Question: How does citicards.com implement the login ID text box with special mask?
When you type "johndoe" and focus out the textbox becomes "jo***oe"
Is there a HTML5 mask with pattern?

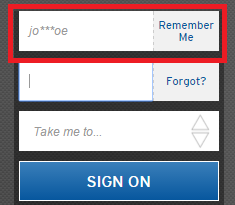
Answer: Here is a sample implementation of the desired behaviour using pure javascript. This is just for a sample. You may need to do length check etc before actually using 'substr'
'''
document.querySelector("input#accountName").addEventListener("blur", function() {
var value = this.value;
document.querySelector("#maskedAccountName").textContent=this.value.substr(0,2)+this.value.substr(2,value.length-2).replace(/./g,"*")+this.value.substr(this.value.length-2, this.value.length);
this.style.display = "none";
document.querySelector("#maskedAccountName").style.display = "block";
}, false);
document.querySelector("#maskedAccountName").addEventListener("click", function() {
this.style.display = "none";
document.querySelector("input#accountName").style.display = "block";
document.querySelector("input#accountName").focus();
}, false);
'''
'''
div#maskedAccountName {
border: 1px solid rgba(231, 231, 231, 0.67);
padding: 2px;
display: none;
border-top-style: inset;
-webkit-appearance: textfield;
background-color: white;
width: 120px;
}
'''
'''
<input type="text" id="accountName">
<div id="maskedAccountName">
</div>
'''
The reason why I'm not changing the existing 'input' value is I may not be able to read the original value when accessed inside the form submit. So i've created a hidden div which is shown in place of the original input element. You can style the 'div' to be same as the input element using CSS.